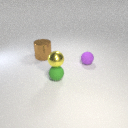
small green rubber sphere below small yellow metal sphere